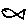
Label: fish